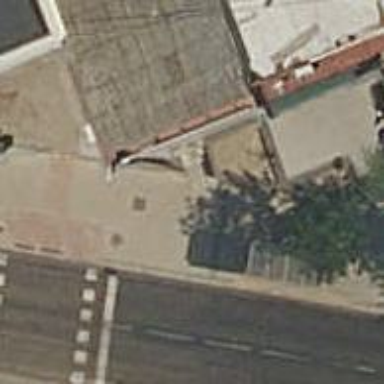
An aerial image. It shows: Bus stop with platform for public transport.